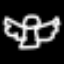
Label: angel